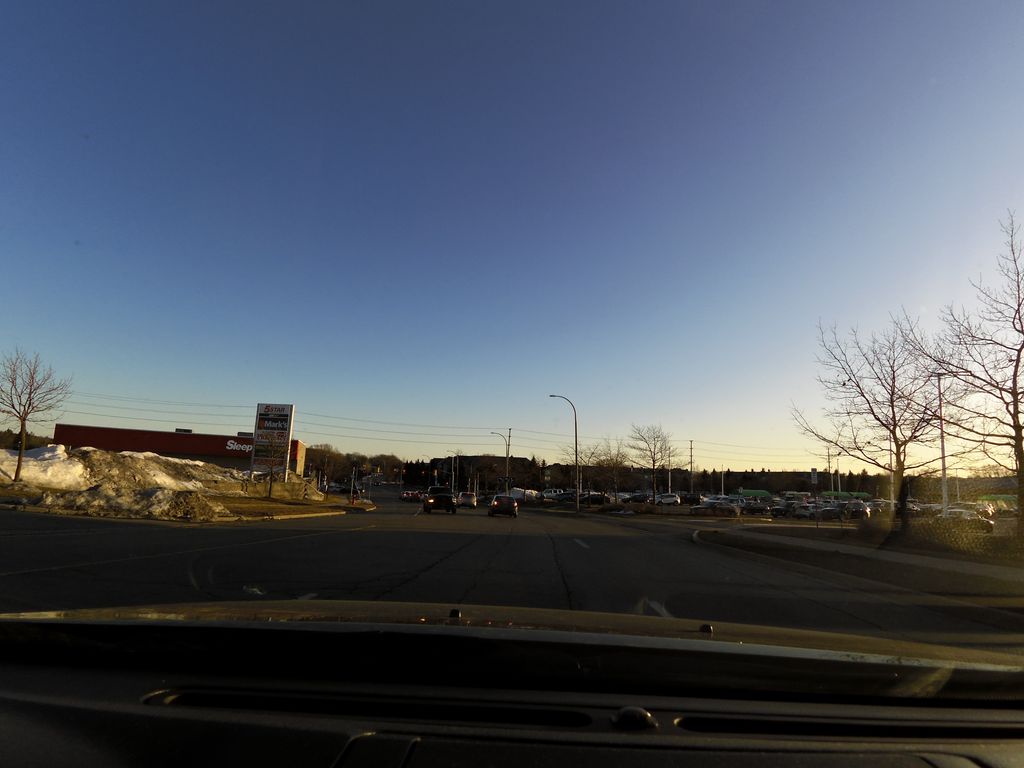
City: hamilton